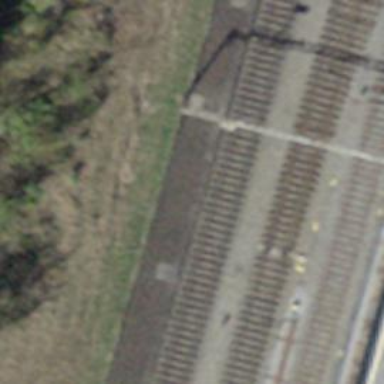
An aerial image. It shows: Single-track electrified railway with contact line.